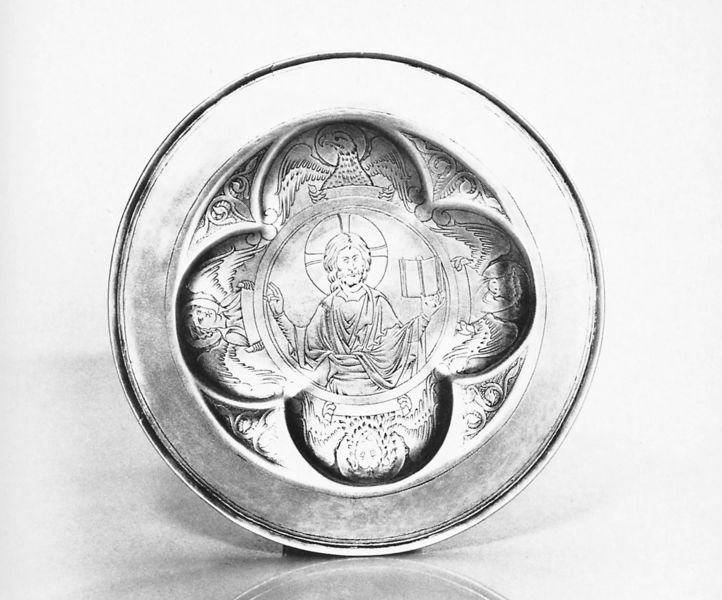
Titel: Patene zum Niello-Kelch von Iber
Standort: Herkunftsland: Niedersachsen(D Nds) (EU - D - Nds)
Institution: Hannover, Kestner-Museum
Schlagwörter: adler, flügel, mann, umhang, vogel, weiß, frau, grau, schwarz, rose, bart, bibel, schale, silber, teller, hände, gewand, kreis, rund, engel, telle, schnabel, kuh, rand, figuren, glanz, metall, fotografie, vier, buch, schwarzweiß, gravur, heiligenschein, nimbus, rosette, christus, jesus, segen, segnen, segnung, löwe, abendmahl, stier, erzengel, klee, liturgie, vierpass, markus, ikonographie, kreuznimbus, segensgestus, apostel, evangelist, graviert, evangelien, ikonografie, chritus, silbe, makrus